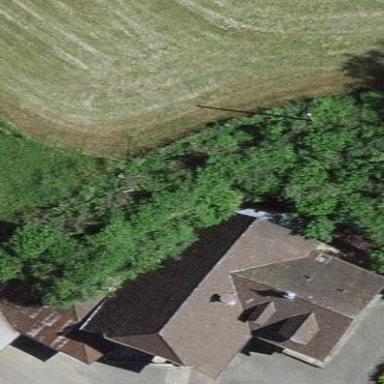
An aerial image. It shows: Farm building.